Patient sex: M
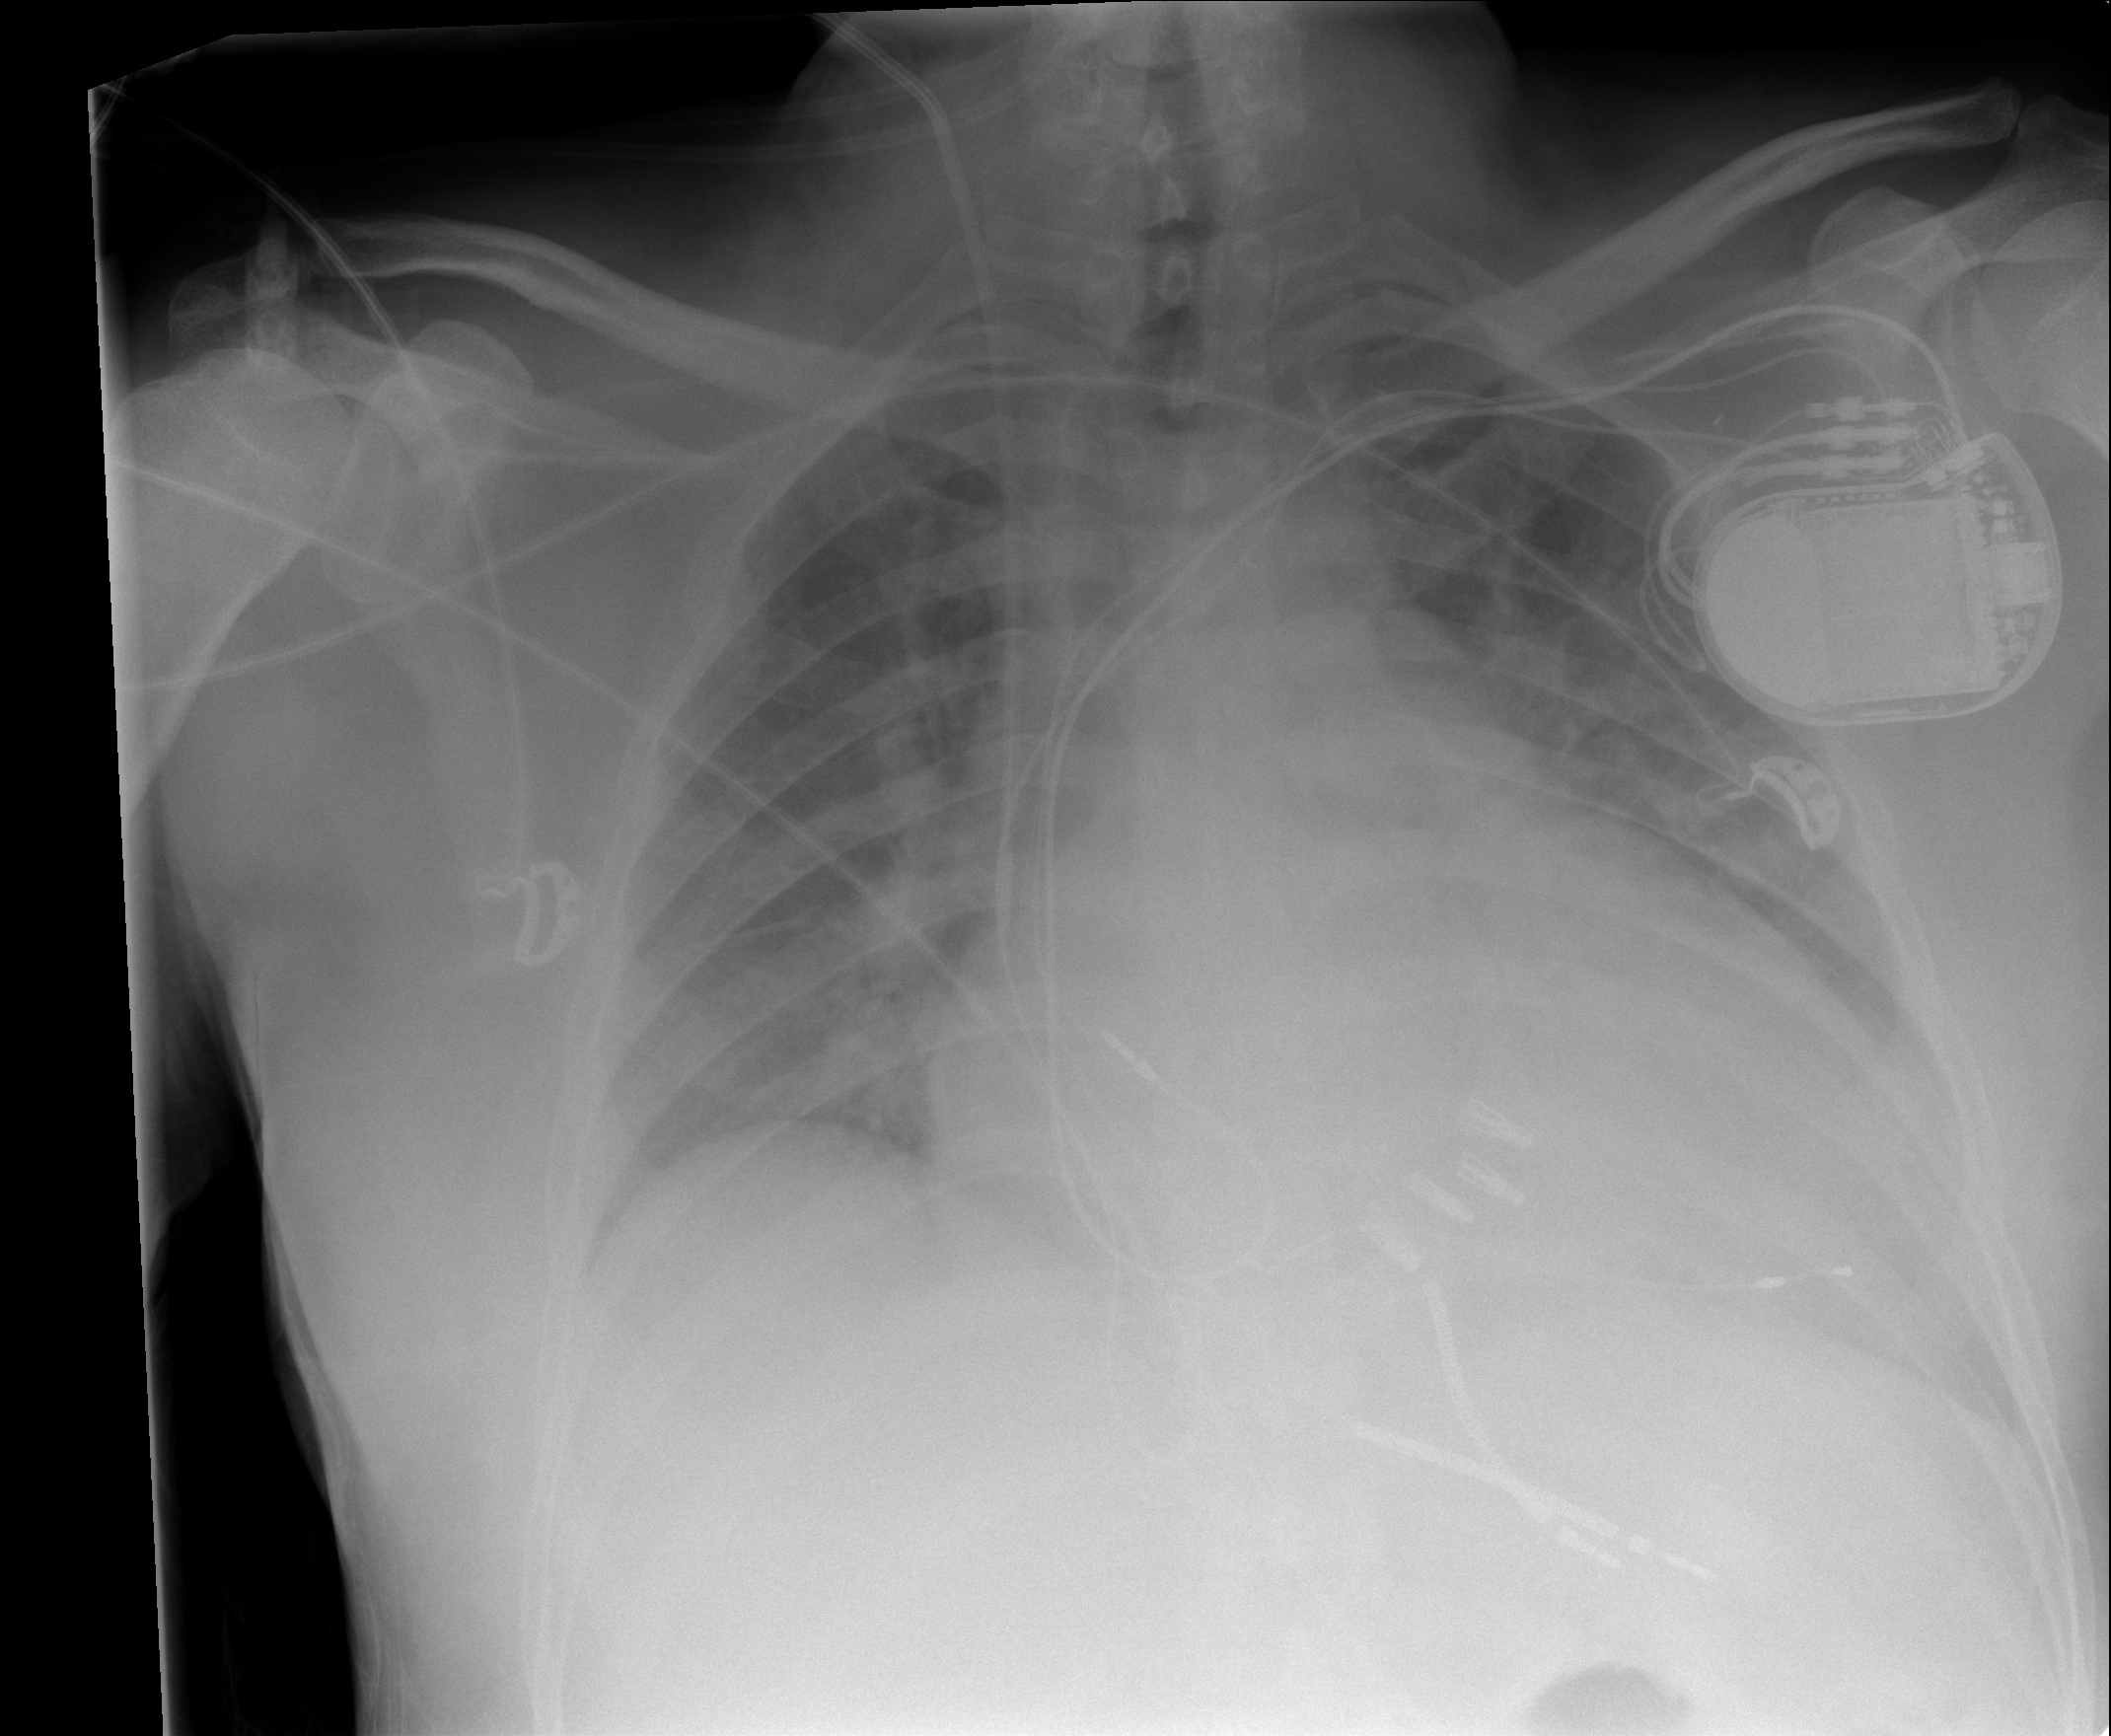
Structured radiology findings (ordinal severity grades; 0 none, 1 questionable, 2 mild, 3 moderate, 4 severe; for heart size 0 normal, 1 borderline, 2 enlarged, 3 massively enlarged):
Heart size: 2
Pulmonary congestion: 2
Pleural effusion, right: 0
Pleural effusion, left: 0
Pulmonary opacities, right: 0
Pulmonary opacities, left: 0
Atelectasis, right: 0
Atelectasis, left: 0